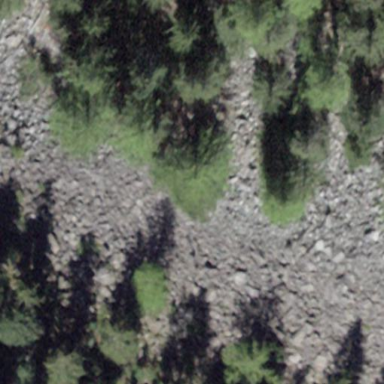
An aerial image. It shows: Scree landscape.